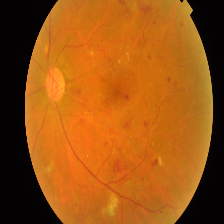
Diabetic retinopathy grade: Proliferative DR